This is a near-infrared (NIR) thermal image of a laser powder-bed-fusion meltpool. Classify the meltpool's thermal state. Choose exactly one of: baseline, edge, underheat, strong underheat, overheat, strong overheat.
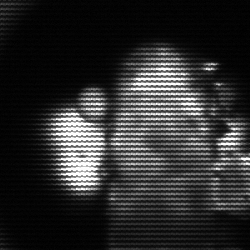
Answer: strong underheat